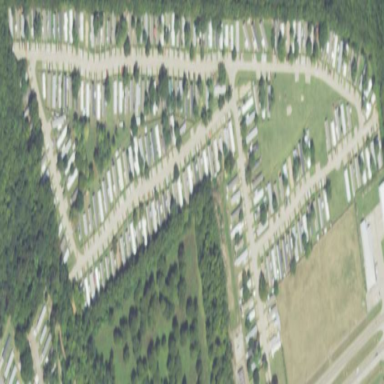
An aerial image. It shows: Residential area known as trailer park.